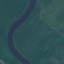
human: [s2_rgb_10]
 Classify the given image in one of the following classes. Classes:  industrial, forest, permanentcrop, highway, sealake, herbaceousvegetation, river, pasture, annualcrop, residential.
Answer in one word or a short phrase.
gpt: River